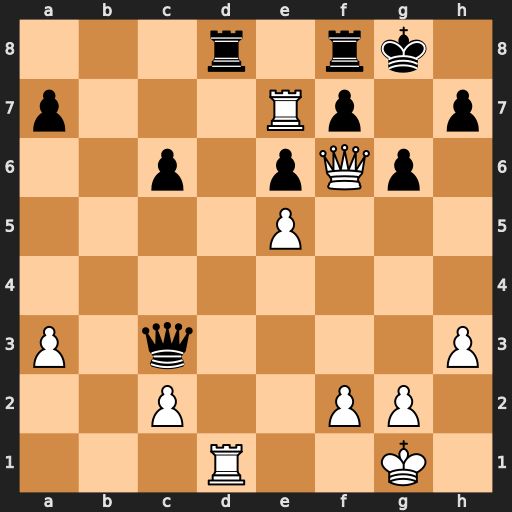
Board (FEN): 3r1rk1/p3Rp1p/2p1pQp1/4P3/8/P1q4P/2P2PP1/3R2K1
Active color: w
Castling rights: -
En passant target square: -
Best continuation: Rxd8 Qa1+ Kh2 Qxe5+ Qxe5